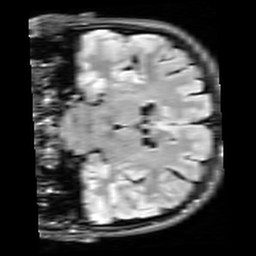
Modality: FLAIR
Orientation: coronal
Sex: male
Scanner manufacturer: siemens
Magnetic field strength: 3 T
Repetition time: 10 s
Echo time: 0.09 s